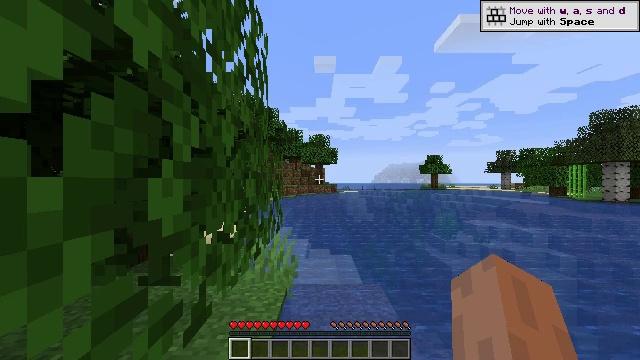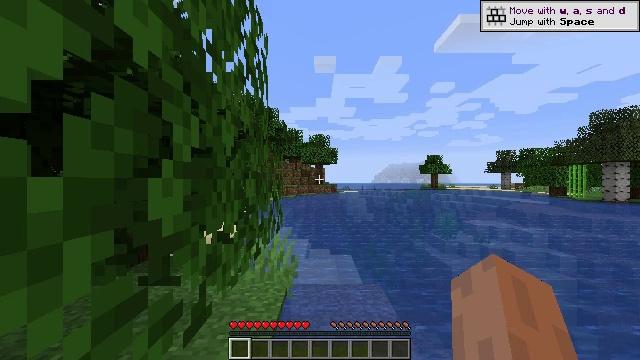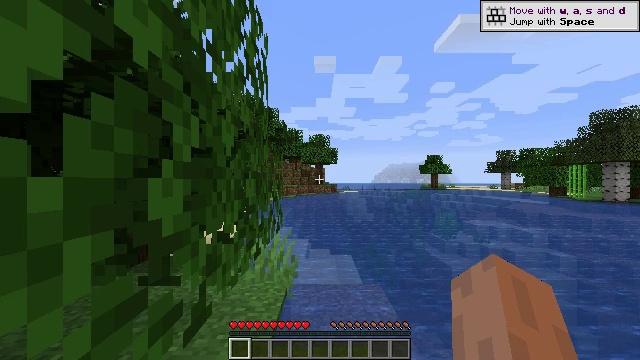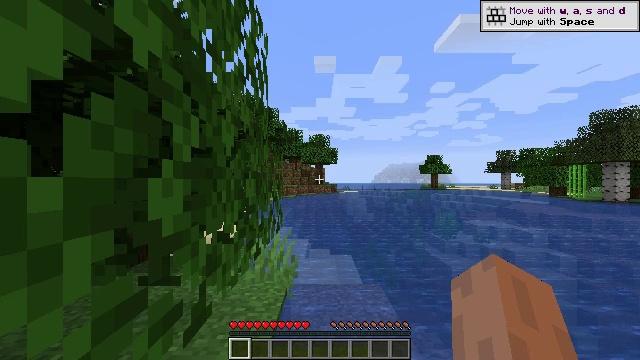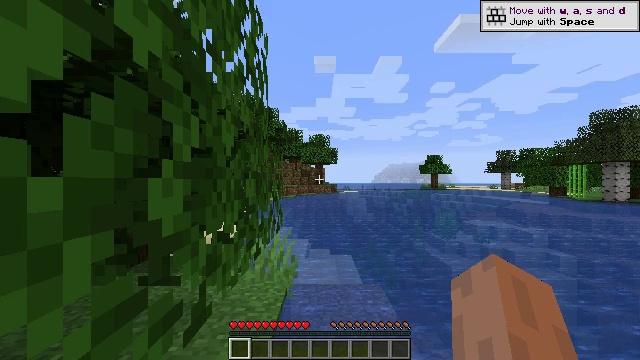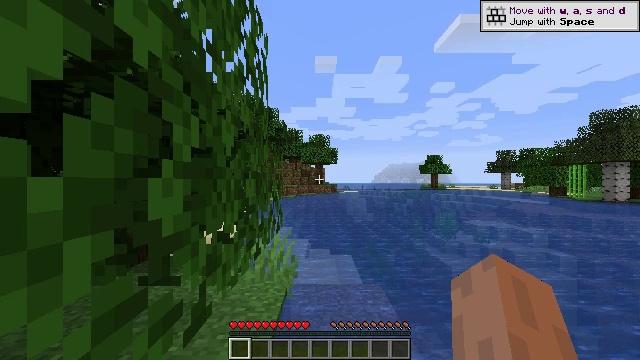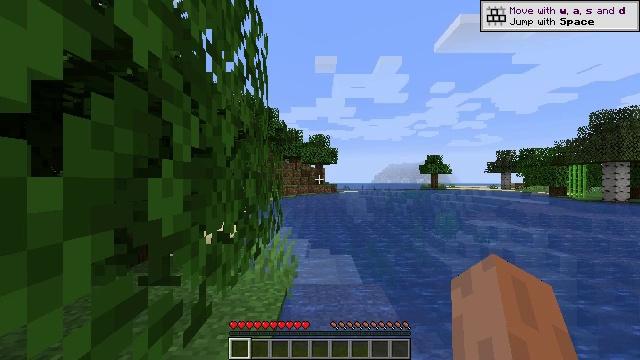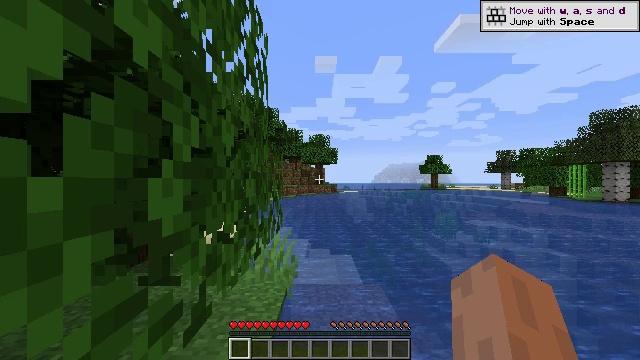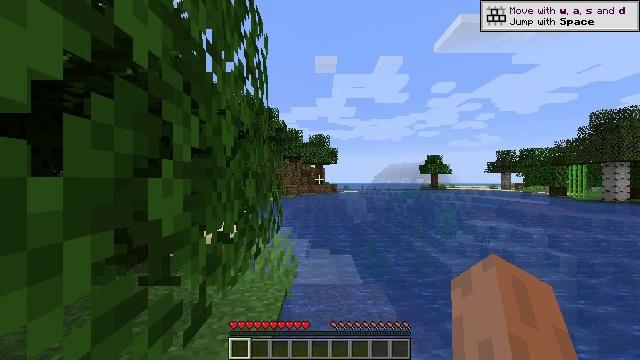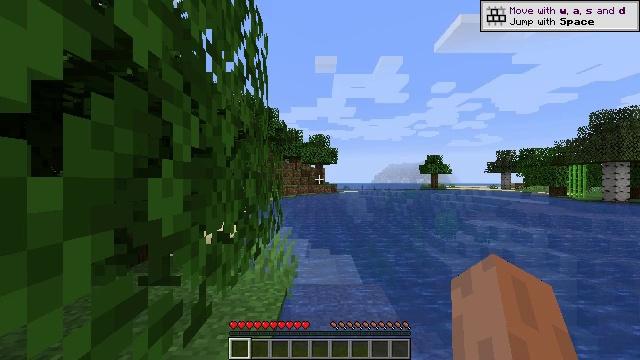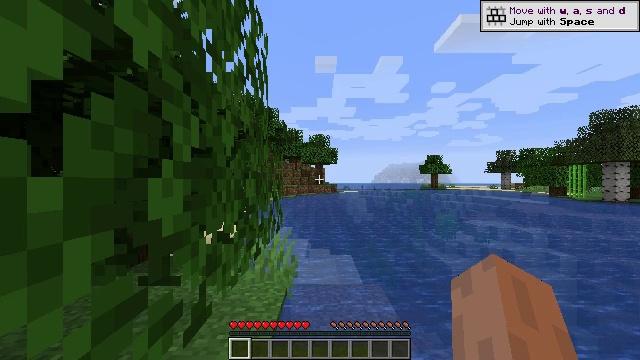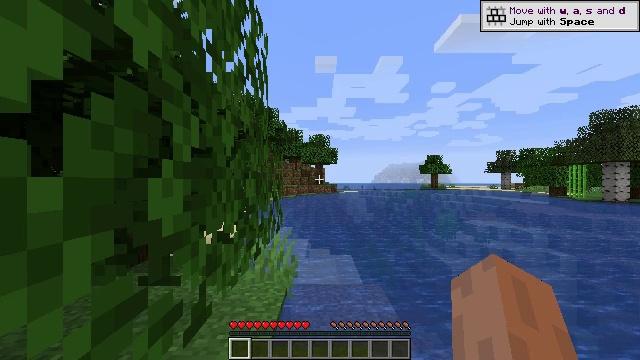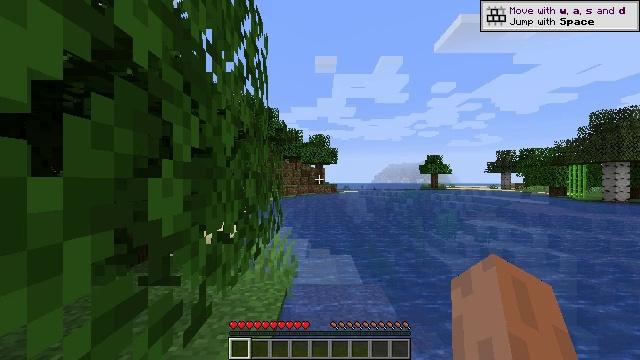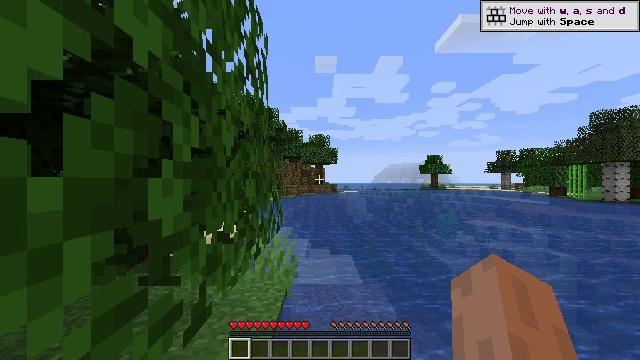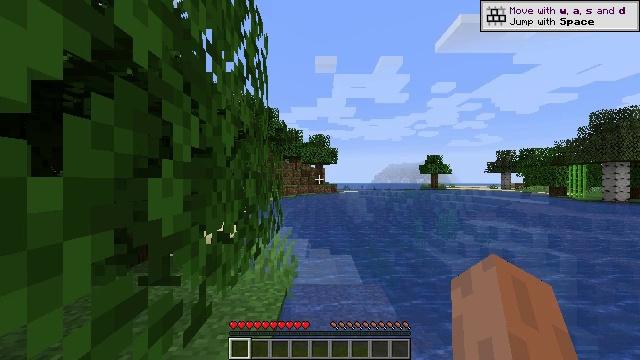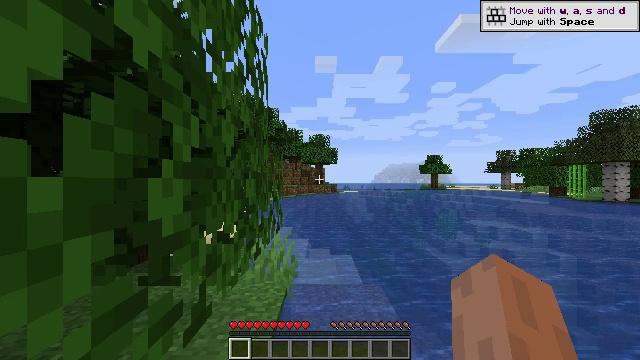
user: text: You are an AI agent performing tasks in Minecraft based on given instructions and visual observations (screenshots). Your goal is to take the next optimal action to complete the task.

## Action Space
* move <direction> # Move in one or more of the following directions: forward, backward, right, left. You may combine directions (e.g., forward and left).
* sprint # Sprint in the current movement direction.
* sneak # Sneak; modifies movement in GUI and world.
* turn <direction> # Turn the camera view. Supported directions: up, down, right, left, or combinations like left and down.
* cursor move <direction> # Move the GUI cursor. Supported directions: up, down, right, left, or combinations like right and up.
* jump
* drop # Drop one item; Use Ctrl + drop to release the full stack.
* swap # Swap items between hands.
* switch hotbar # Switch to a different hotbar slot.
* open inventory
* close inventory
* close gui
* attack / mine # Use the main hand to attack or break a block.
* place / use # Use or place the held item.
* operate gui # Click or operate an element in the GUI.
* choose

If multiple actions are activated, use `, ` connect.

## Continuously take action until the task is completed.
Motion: motion action
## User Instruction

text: Break the grass block.
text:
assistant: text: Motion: no_op
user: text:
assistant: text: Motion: no_op
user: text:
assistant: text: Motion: no_op
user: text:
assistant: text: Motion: no_op
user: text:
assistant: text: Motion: no_op
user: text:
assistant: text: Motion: no_op
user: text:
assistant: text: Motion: no_op
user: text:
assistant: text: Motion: no_op
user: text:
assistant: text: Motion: no_op
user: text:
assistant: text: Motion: no_op
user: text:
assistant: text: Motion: no_op
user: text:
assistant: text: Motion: no_op
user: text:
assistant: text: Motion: no_op
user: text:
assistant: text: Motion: no_op
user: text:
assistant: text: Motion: no_op
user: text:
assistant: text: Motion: no_op
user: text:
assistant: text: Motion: no_op
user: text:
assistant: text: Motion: no_op
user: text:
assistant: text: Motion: no_op
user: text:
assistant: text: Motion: no_op
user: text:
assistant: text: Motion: no_op
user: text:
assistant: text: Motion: no_op
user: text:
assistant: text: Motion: no_op
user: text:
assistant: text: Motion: no_op
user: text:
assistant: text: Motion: no_op
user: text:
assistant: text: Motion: no_op
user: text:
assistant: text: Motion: no_op
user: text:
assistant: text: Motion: no_op
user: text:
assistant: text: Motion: no_op
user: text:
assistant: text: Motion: no_op